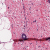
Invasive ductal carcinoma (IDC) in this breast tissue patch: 0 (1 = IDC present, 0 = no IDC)